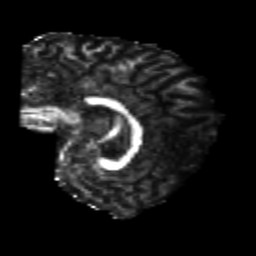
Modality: FA
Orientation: sagittal
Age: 24
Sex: female
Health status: healthy
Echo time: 0.074 s